Question: I'm trying to setup the custom navigation bar in my iOS app, but '.frame = CGRect(...)' doesn't change the size of buttons that I added to it. Buttons appeared inside the navigation bar, but they have wrong size, or maybe constraints, I don't know.
'''
// Setting up the Navigation Bar
private func setupNavigationBar() {
// Remove the shadow under the Navigation Bar
self.navigationController?.navigationBar.shadowImage = UIImage()
let addButton = UIButton(type: .system)
addButton.setImage(UIImage(named: "ic_add")?.withRenderingMode(.alwaysOriginal), for: .normal)
addButton.frame = CGRect(x: 0, y: 0, width: 25, height: 25)
let settingsButton = UIButton(type: .system)
settingsButton.setImage(UIImage(named: "ic_settings")?.withRenderingMode(.alwaysOriginal), for: .normal)
settingsButton.frame = CGRect(x: 0, y: 0, width: 25, height: 25)
navigationItem.rightBarButtonItems = [UIBarButtonItem(customView: settingsButton), UIBarButtonItem(customView: addButton)]
}
'''
(I call this function inside the 'viewDidLoad()')
Here you can see the result on my iPhone:

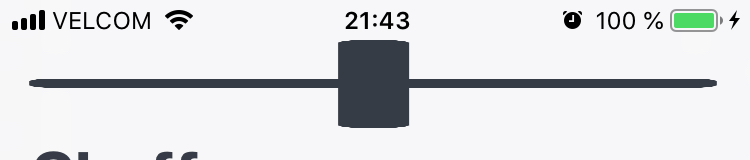
Answer: This is work for me. Please try it. (iOS 11)
'''
private func setupNavigationBar() {
// Remove the shadow under the Navigation Bar
self.navigationController?.navigationBar.shadowImage = UIImage()
let addButton = UIButton(type: .custom)
addButton.setImage(UIImage(named: "ic_add")?.withRenderingMode(.alwaysOriginal), for: .normal)
addButton.frame = CGRect(x: 0, y: 0, width: 25, height: 25)
let settingsButton = UIButton(type: .custom)
settingsButton.frame = CGRect(x: 0, y: 0, width: 10, height: 10)
settingsButton.setImage(UIImage(named: "ic_settings")?.withRenderingMode(.alwaysOriginal), for: .normal)
let menuBarItem = UIBarButtonItem(customView: settingsButton) // new line
let currWidth = menuBarItem.customView?.widthAnchor.constraint(equalToConstant: 10) // new line
currWidth?.isActive = true // new line
let currHeight = menuBarItem.customView?.heightAnchor.constraint(equalToConstant: 10) // new line
currHeight?.isActive = true // new line
navigationItem.rightBarButtonItems = [
menuBarItem, // modify
UIBarButtonItem(customView: addButton)]
}
'''